The image is a 2-D grayscale rendering of a rotating-machine vibration signal (signal-to-image). What is the most likely rotor condition (normal, misalignment, unbalance, looseness)?
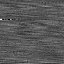
Answer: unbalance